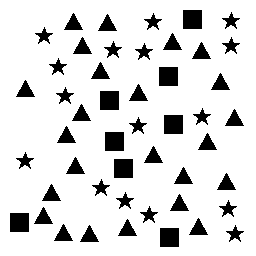
Squares: 8
Triangles: 24
Stars: 16
Total shapes: 48